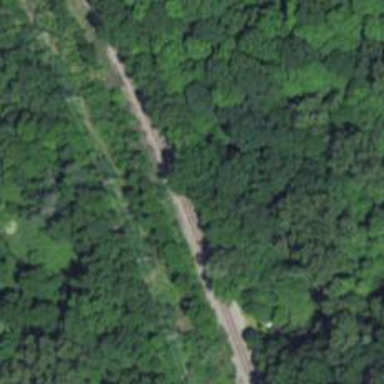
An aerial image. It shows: Railway crossing.